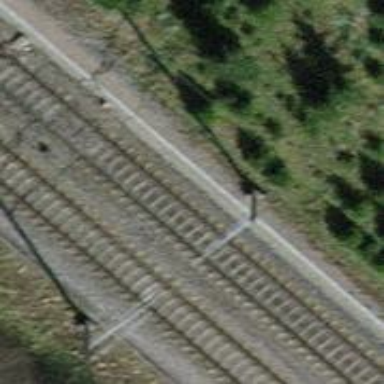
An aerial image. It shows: Railway switch.